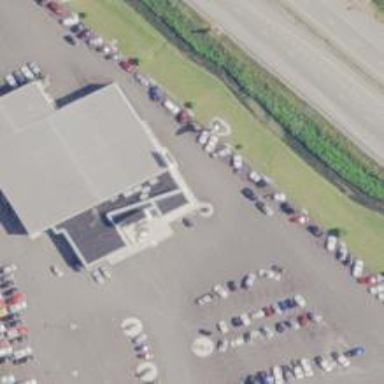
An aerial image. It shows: Car shop building.